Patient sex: F
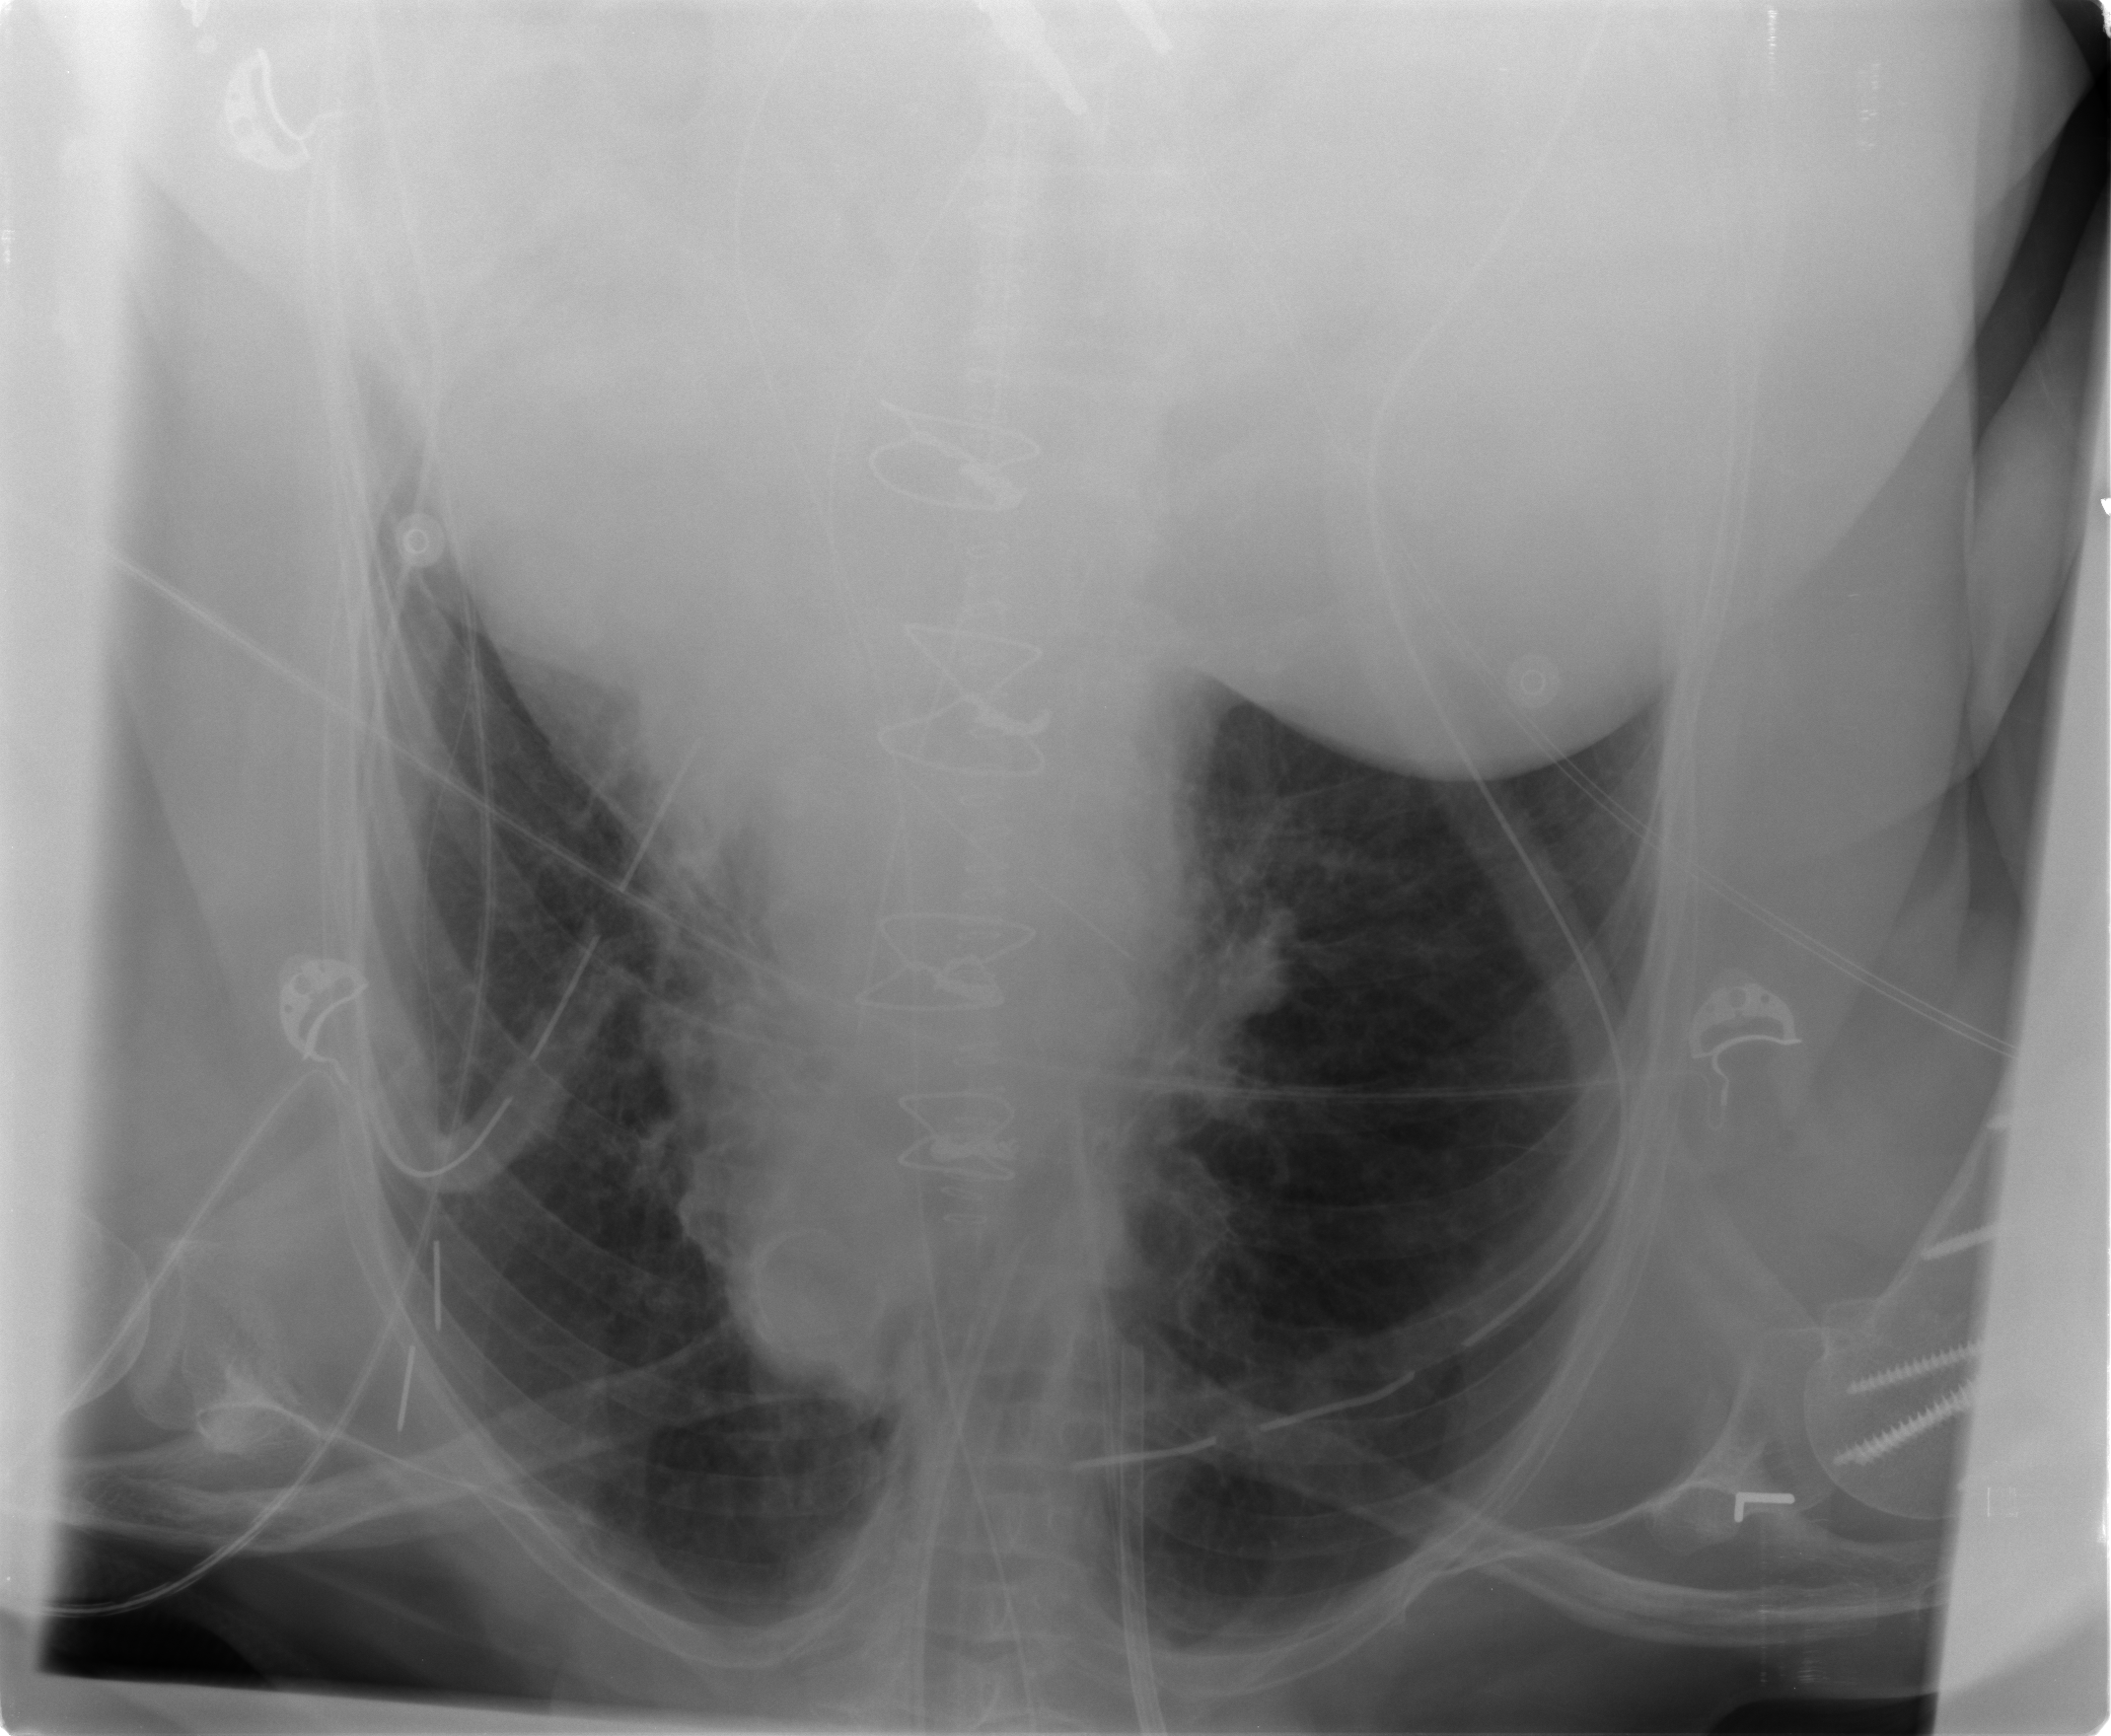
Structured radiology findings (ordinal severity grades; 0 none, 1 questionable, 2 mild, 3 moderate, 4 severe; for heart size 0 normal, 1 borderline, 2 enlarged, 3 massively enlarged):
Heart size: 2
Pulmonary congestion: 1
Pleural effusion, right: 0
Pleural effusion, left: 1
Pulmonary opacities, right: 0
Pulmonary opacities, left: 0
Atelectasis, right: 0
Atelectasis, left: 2